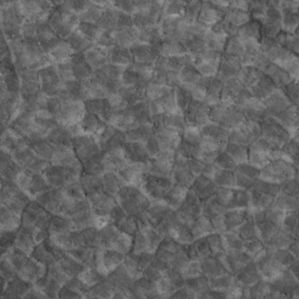
Label: non_frost